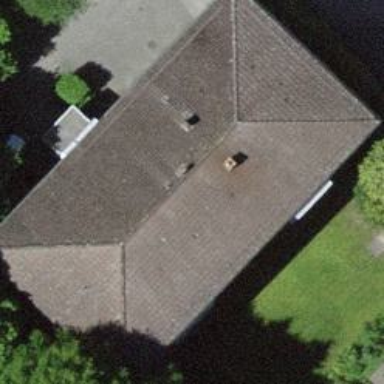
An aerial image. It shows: Residential building.